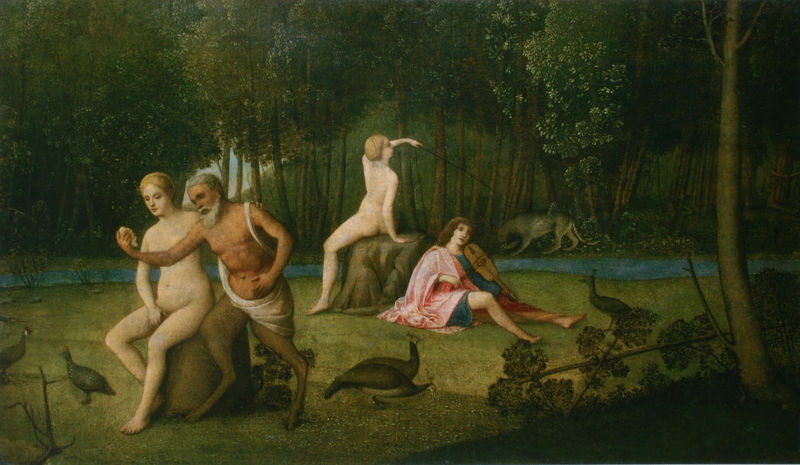
Titel: Orpheus
Künstler: Vicenzo Catena
Standort: Washington
Institution: National Gallery
Schlagwörter: akt, baum, blau, blätter, felsen, gemälde, gott, gruppe, haut, mann, nackt, umhang, vogel, wasser, wolf, akte, bäume, fluss, frauen, gelb, grün, landschaft, menschen, mädchen, äste, braun, frau, grau, hell, kleid, licht, männer, schwarz, gras, hund, park, rasen, rot, tier, tiere, tuch, wiese, malerei, bart, jung, falten, mensch, stein, instrument, spiegel, ast, bach, stamm, vögel, zweige, gebüsch, gewässer, haare, sitzend, blatt, musik, musiker, pflanze, rosa, wald, stock, frucht, garten, brüste, hintern, sommer, leidenschaft, liebe, bogen, tag, people, jugendstil, freizeit, musikinstrument, nackte, frühling, vier, katze, adam, eva, paradies, wurzel, wasserlauf, zweig, lichtung, jungfrau, pfau, allegorie, mythologie, geige, violine, geflügel, jüngling, fasan, fasane, teufel, satyr, faun, lust, nymphe, pan, trees, löwe, laute, river, apoll, huhn, lyra, leier, peacock, rute, adam und eva, stumpf, climt, baumstumpf, musikant, leopard, apollon, tiger, panter, panther, ficken, forrest, puma, gepard, pfaue, instrumentalist, pfauen, gambe, streicher, sartyr, hortus conclusus, wachtel, silen, ziegenbeine, gustaf, hortus, lichtunf, stumpg